Question: My app in ASP.NET C#, i use linq to sql to pass data from database. My code below
Linq to sql:

My code :
'''
public class course_list
{
//Id of event
public int id { get; set; }
// Name of event
public string name { get; set; }
//type of event
public string e_type { get; set; }
//name of the compay
public string compay { get; set; }
}
// Get data
protected void show_event()
{
for_testDataContext db = new for_testDataContext();
IQueryable<course_list> CourseList = from cl in db.events
select new course_list()
{
id = cl.id,
name = cl.name,
e_type = cl.e_type_id, // how to get name of e_type
compay = cl.company_id //How to get name of company
};
}
'''
How to assign 'e_type = name of e_type' match 'cl.e_type_id' and 'company' = 'name of compay' match 'cl.company_id'
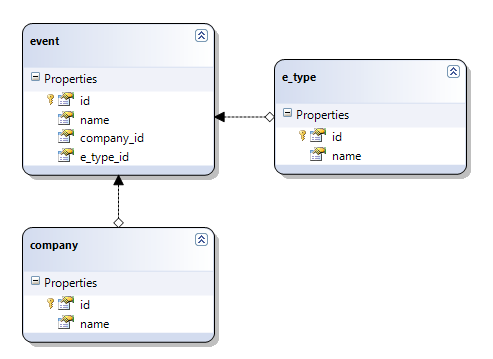
Answer: '''
select new course_list
{
id = cl.id,
name = cl.name,
e_type = cl.e_type.name,
company = cl.company.name
};
'''